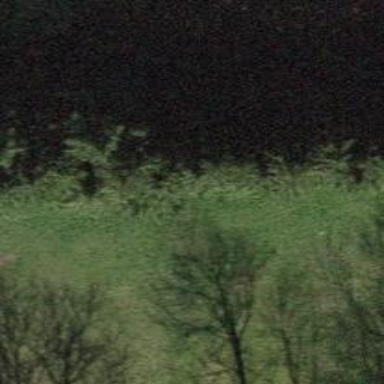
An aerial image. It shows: Evergreen needle-leaved tree.